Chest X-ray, PA view. Patient: 46 years old, sex F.
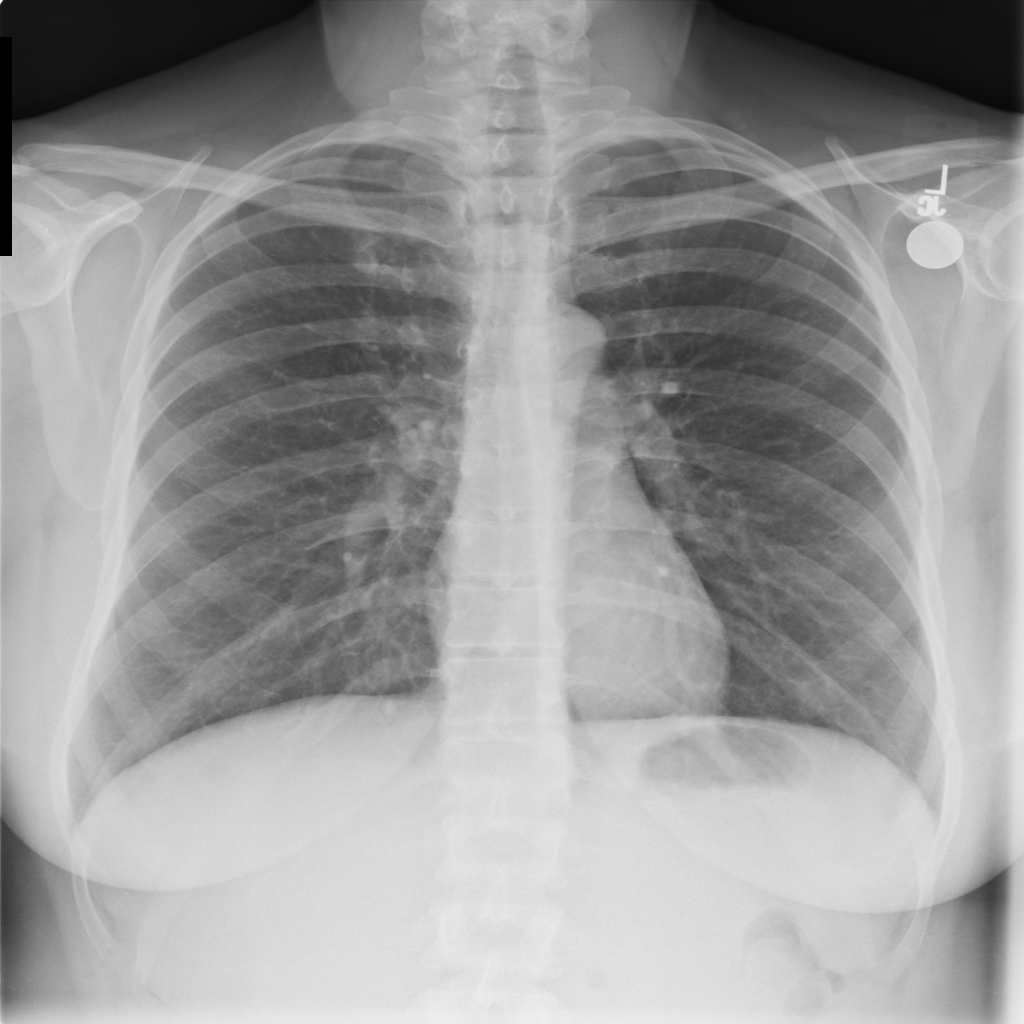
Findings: No Finding